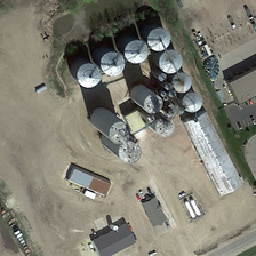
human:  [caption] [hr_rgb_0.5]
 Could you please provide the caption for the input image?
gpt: Many cars were parked on the side of the road.

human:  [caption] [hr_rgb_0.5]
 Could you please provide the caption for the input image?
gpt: Many cars were parked on the side of the road.

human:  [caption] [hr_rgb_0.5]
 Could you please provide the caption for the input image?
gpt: Many cars were parked on the side of the road.

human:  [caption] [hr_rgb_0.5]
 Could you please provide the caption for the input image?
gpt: Many cars were parked on the side of the road.

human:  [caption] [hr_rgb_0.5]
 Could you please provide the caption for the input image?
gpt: Many cars were parked on the side of the road.